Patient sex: M
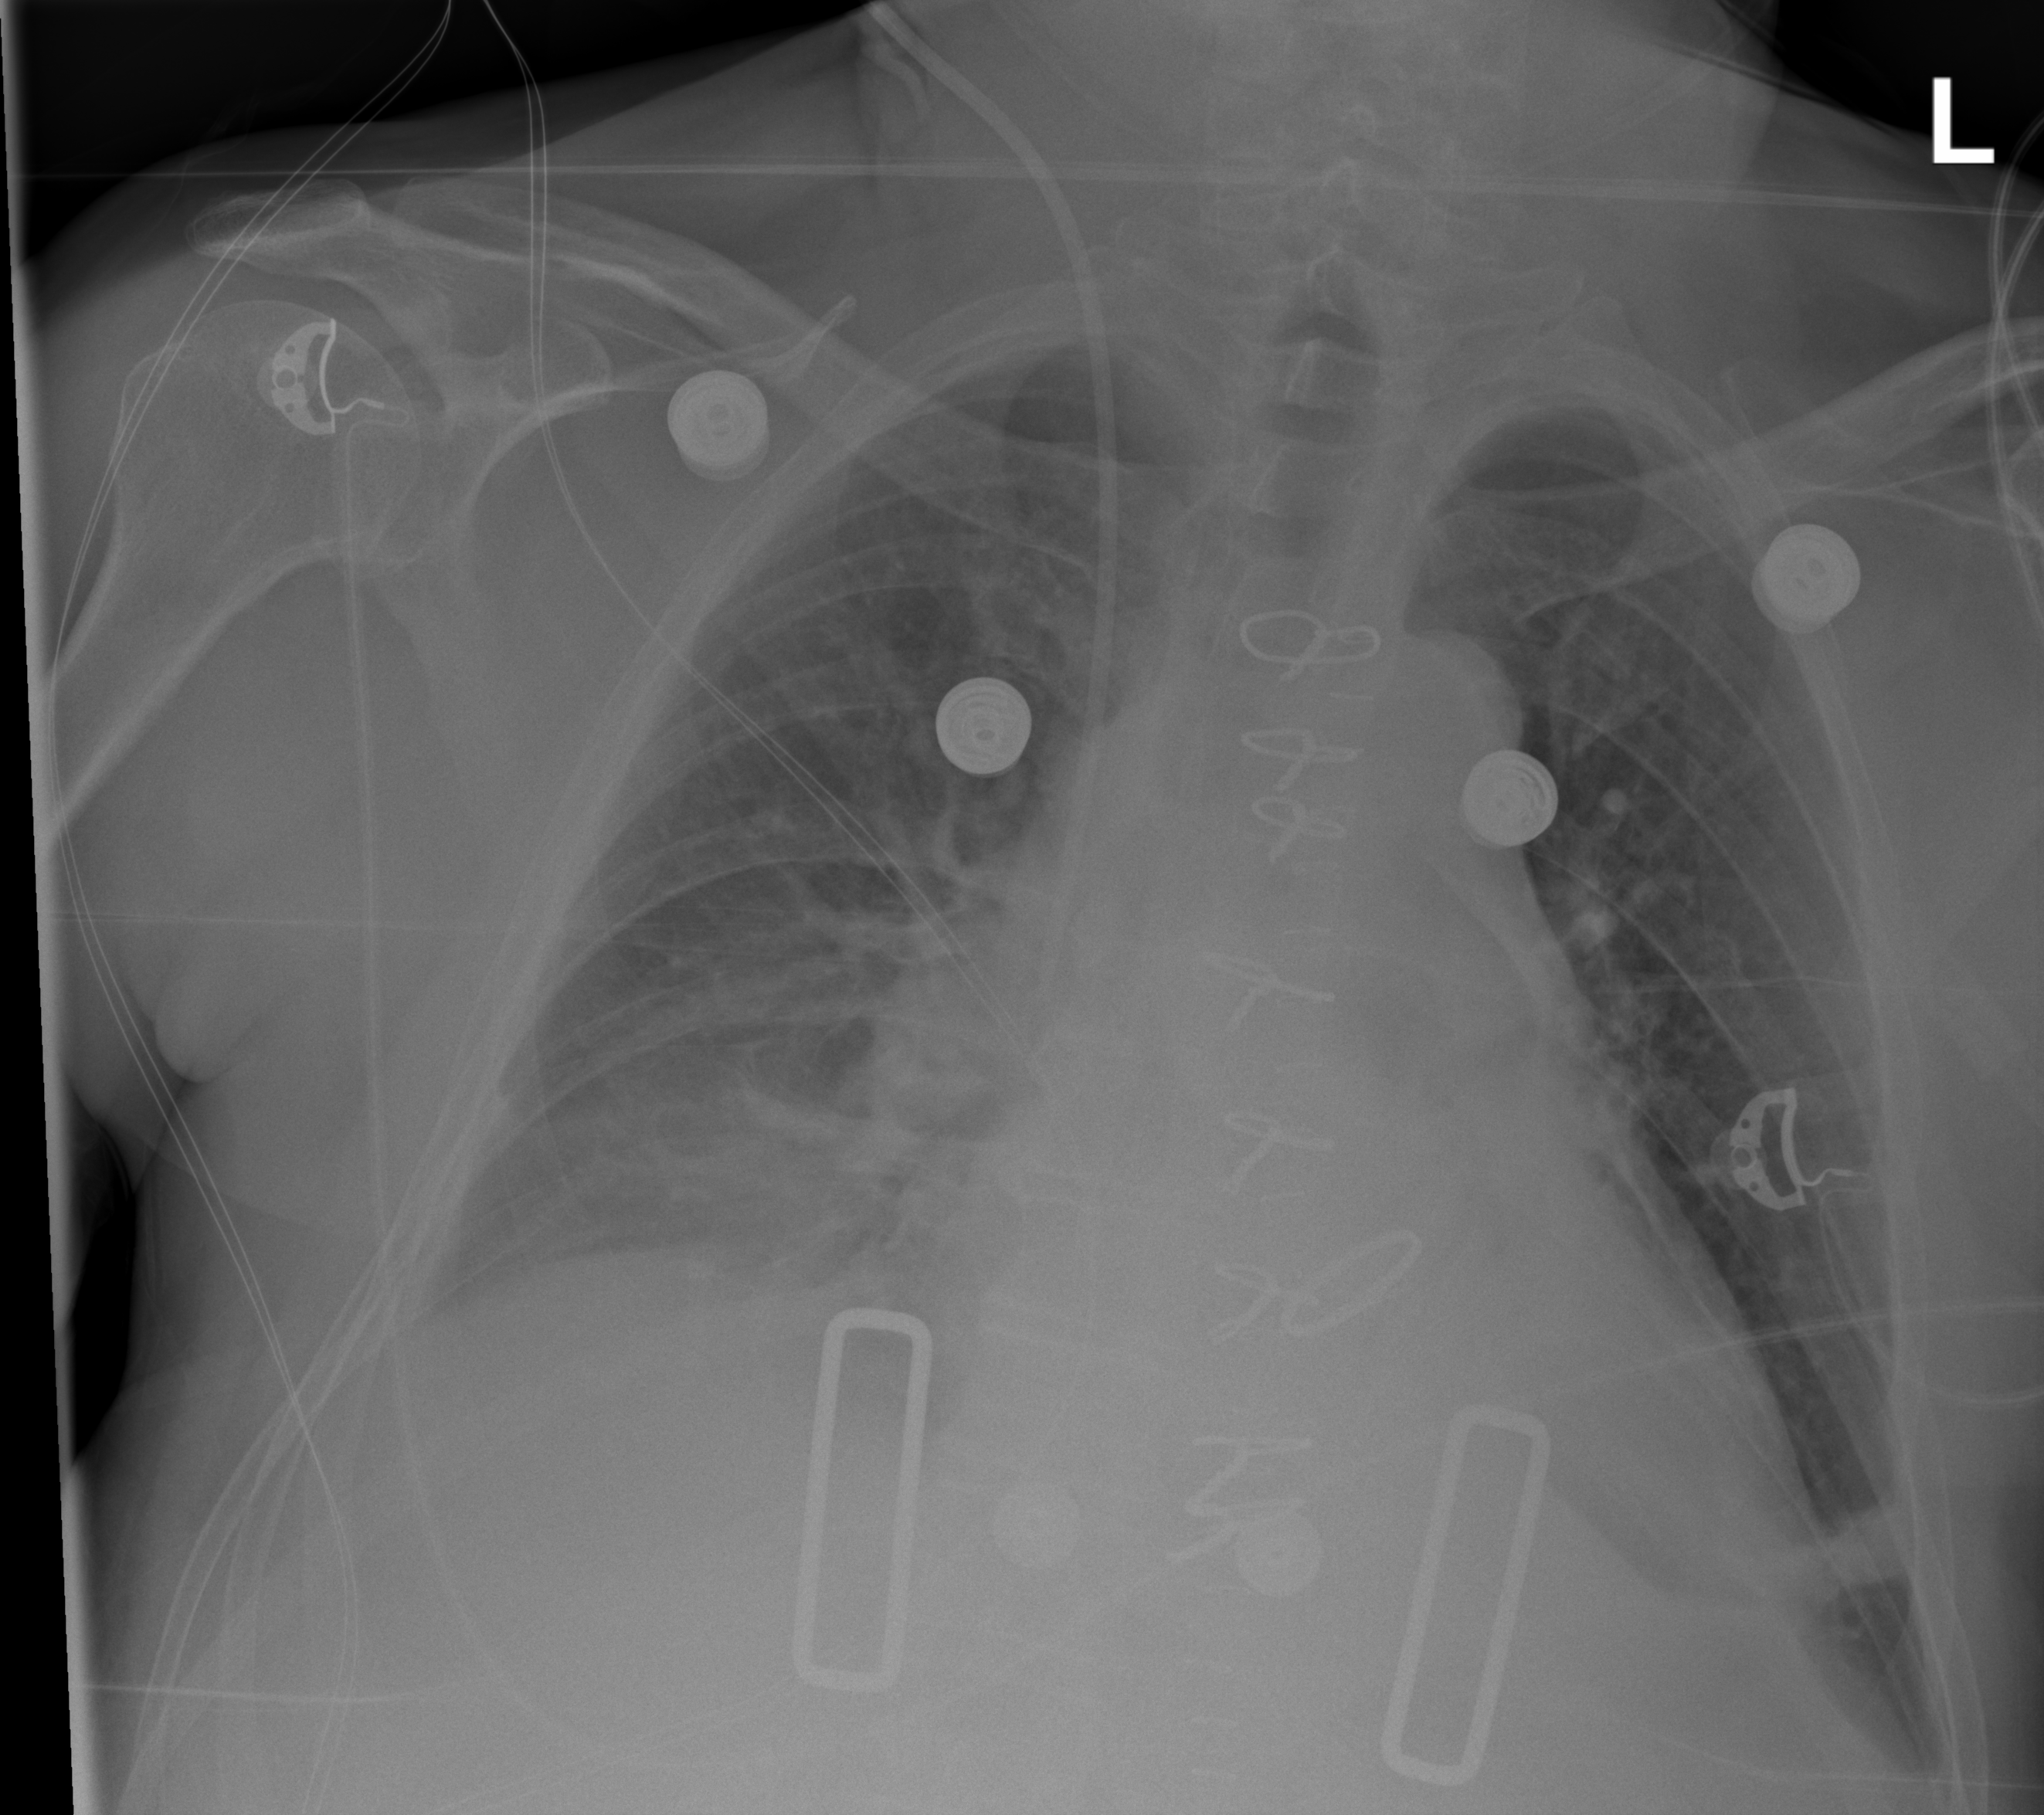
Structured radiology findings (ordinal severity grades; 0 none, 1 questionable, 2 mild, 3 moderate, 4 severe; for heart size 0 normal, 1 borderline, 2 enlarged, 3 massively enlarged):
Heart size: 2
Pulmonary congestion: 1
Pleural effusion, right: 1
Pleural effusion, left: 0
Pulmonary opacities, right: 2
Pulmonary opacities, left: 2
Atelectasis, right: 2
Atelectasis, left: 2